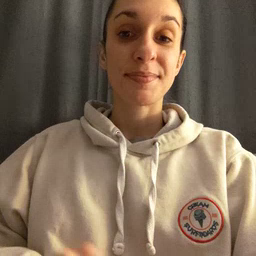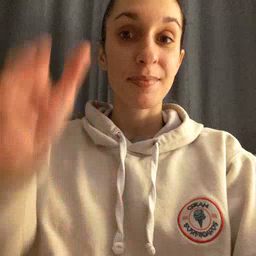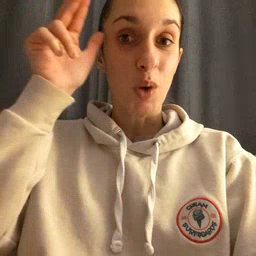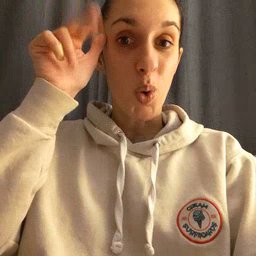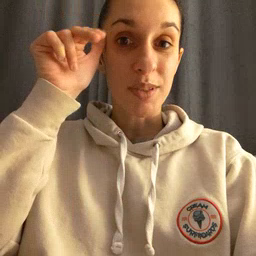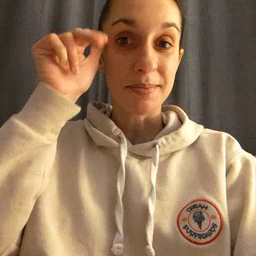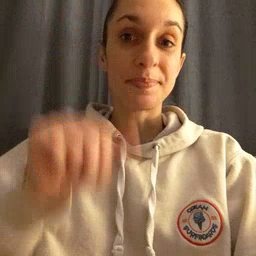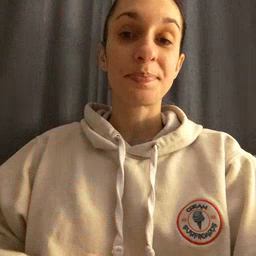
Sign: horse